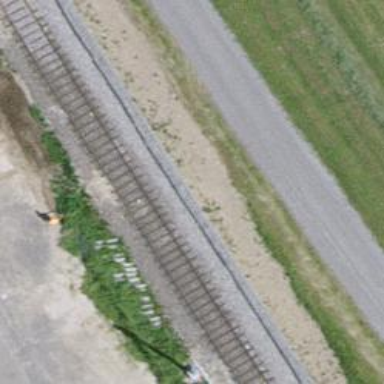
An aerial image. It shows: Single-track electrified railway with contact line.